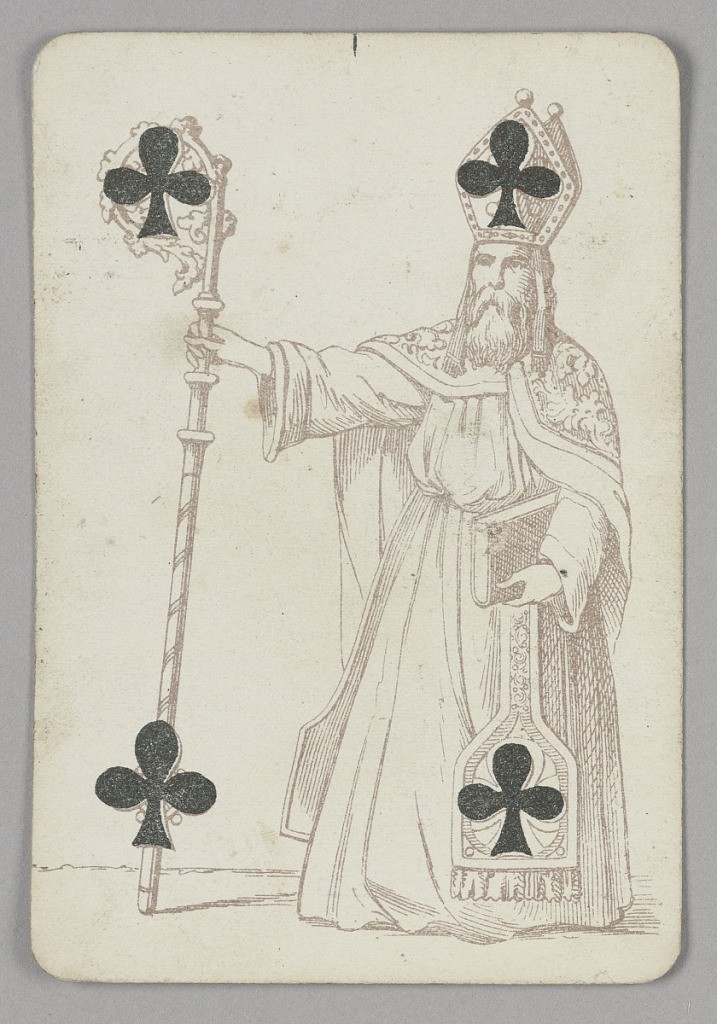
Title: Four of Clubs
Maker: E. Le Tellier, French, active late 19th century
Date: late 19th century
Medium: Lithograph on paper
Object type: Playing card
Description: Four of Clubs playing card from a pack of transformation playing cards. Figure of a male bishop carrying a crozier (staff). He wears religious costume and carries a Bible. Two clubs integrated into the design of his staff, the other two integrated into his hat and vestments.